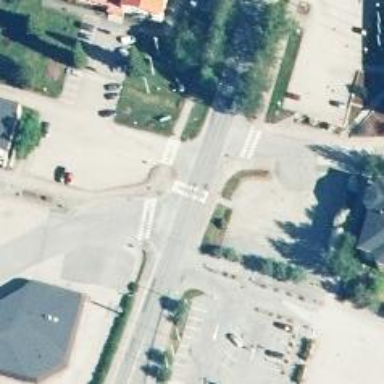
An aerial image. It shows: Tertiary road with separate asphalt cycleway and sidewalk.